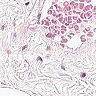
Metastatic tissue present: no